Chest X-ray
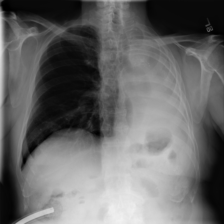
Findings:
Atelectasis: negative
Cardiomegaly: negative
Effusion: negative
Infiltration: negative
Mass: negative
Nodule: negative
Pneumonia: negative
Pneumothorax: negative
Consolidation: negative
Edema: negative
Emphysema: negative
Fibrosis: negative
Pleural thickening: negative
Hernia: negative